Interaction volume radius: 10 \u00c5
Interaction volume height: 25 \u00c5
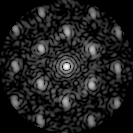
Disorder parameter: 0.4338